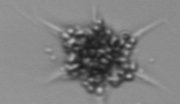
Label: Dictyocha